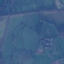
Land use / land cover class: Pasture